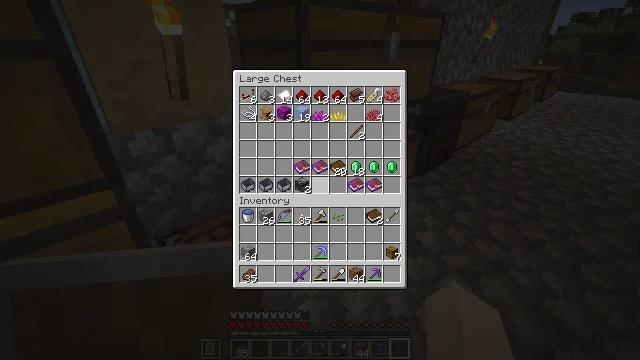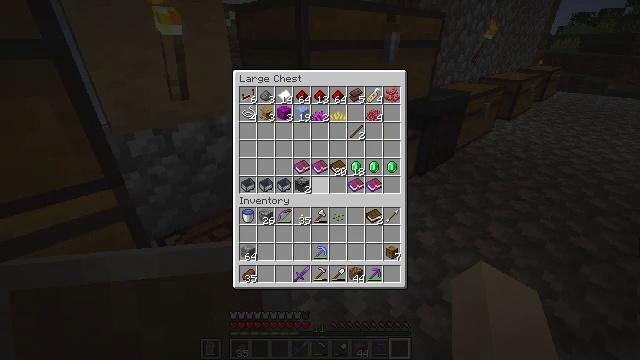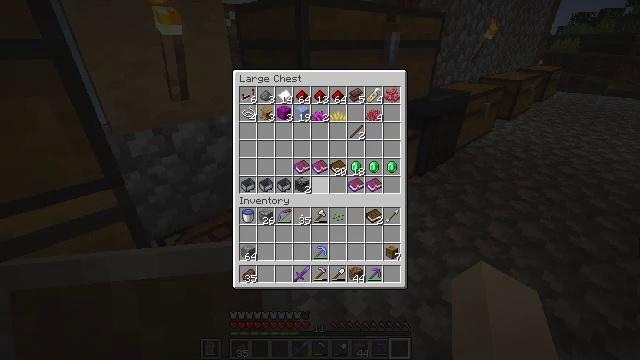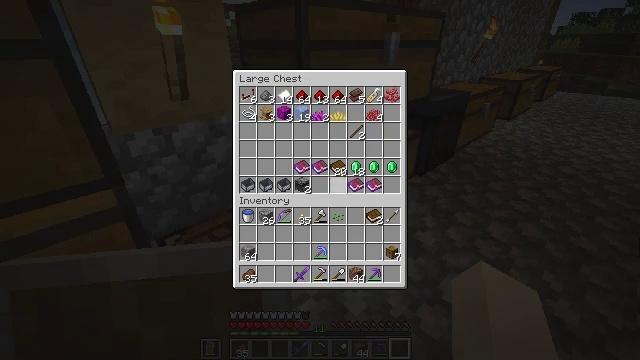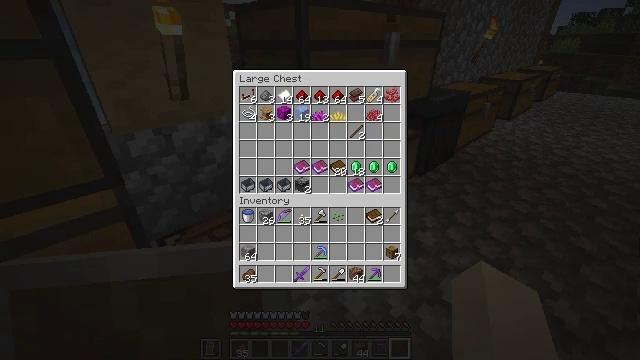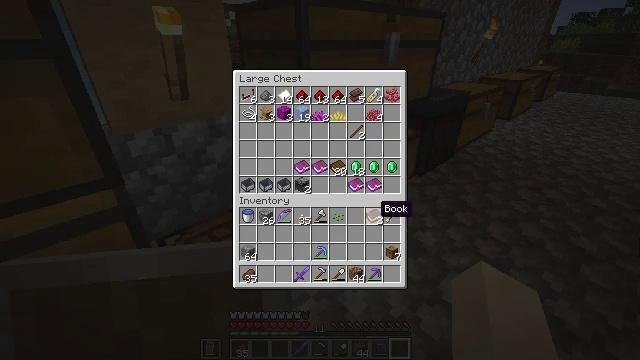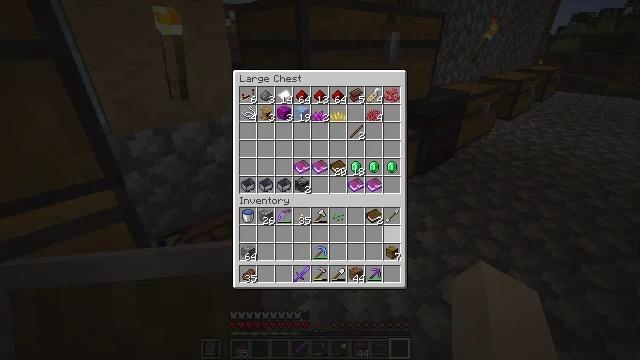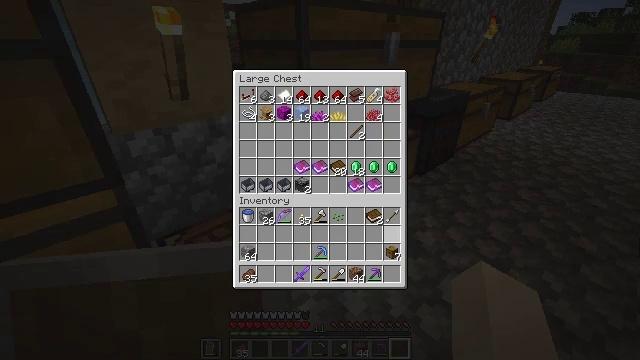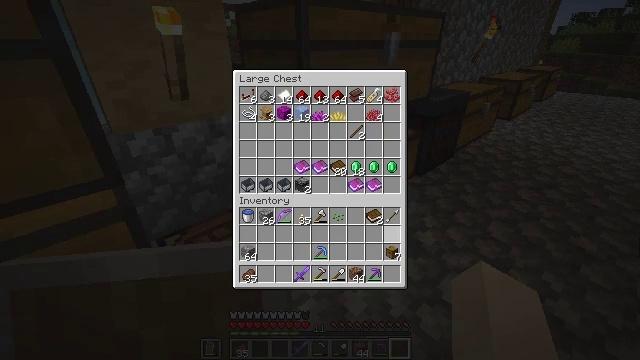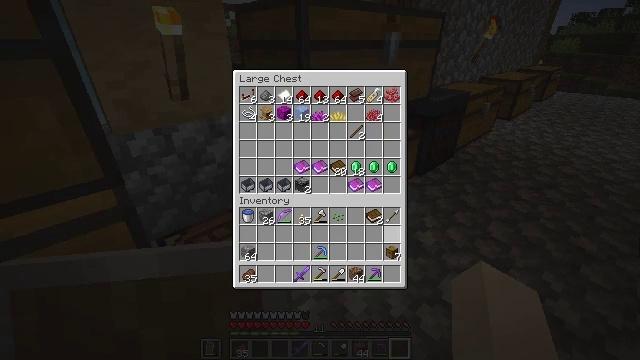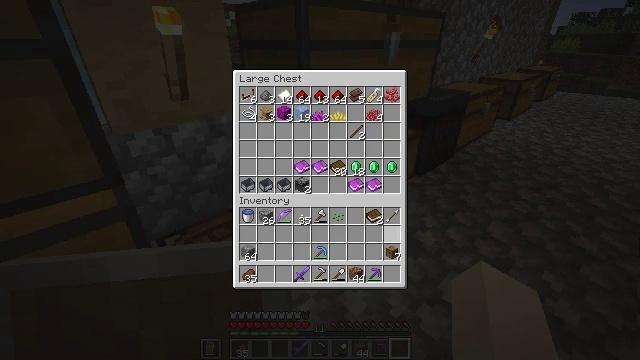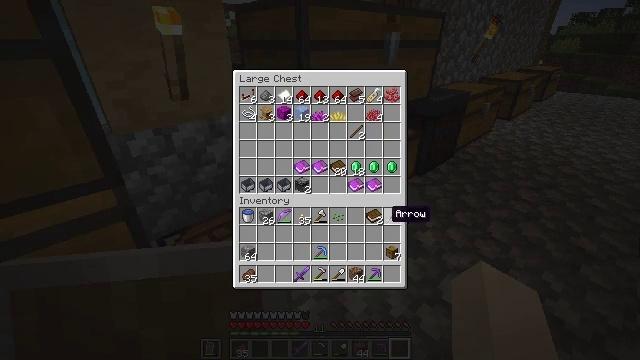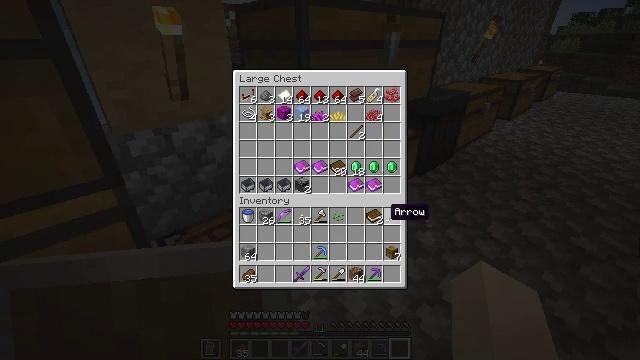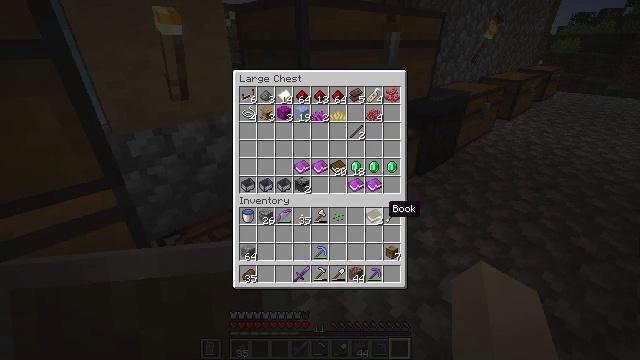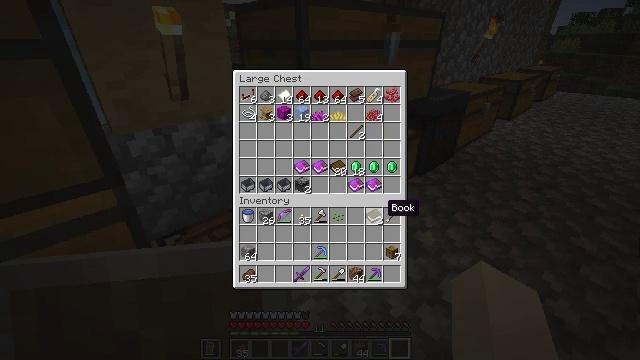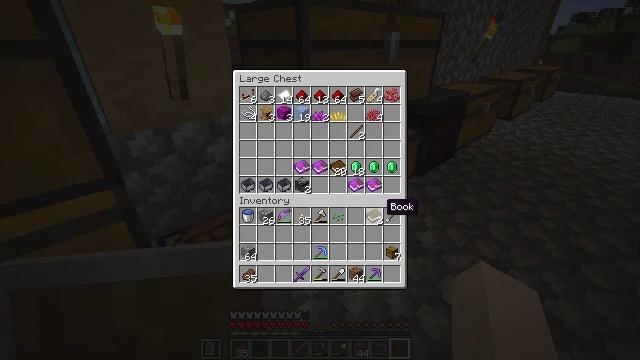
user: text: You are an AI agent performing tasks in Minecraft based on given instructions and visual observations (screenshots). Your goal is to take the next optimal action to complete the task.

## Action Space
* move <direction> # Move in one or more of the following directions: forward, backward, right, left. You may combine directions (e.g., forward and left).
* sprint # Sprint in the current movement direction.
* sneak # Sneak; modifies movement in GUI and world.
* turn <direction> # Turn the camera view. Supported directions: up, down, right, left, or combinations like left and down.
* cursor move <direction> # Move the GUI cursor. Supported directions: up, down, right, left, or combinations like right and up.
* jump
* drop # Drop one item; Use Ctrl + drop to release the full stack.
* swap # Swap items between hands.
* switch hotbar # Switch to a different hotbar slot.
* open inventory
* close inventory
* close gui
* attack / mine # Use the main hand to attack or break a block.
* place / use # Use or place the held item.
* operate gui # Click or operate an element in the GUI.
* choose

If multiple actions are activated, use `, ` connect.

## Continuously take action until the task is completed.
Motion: motion action
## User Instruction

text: Craft a hopper with the required materials.
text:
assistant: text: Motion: no_op
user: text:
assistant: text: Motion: sneak
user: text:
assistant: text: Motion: sneak, turn right
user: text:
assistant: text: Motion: sneak, turn right and down
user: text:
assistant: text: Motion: sneak, turn right and down
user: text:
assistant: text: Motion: sneak, turn right and down
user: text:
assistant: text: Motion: sneak
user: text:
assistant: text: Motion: sneak
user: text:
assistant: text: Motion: sneak
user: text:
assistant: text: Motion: sneak, turn up
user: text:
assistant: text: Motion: sneak, turn up
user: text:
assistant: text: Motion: sneak
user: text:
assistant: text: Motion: sneak
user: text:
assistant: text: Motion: sneak
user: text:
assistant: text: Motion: sneak
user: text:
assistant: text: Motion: sneak, use / place
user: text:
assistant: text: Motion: sneak, use / place
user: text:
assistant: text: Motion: sneak, use / place
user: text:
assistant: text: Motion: sneak
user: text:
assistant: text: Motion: sneak
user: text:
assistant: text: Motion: sneak
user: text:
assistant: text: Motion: no_op
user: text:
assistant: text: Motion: no_op
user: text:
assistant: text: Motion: no_op
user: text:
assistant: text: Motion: no_op
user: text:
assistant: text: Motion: no_op
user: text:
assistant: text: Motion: no_op
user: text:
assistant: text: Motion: no_op
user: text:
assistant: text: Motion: no_op
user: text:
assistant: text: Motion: no_op